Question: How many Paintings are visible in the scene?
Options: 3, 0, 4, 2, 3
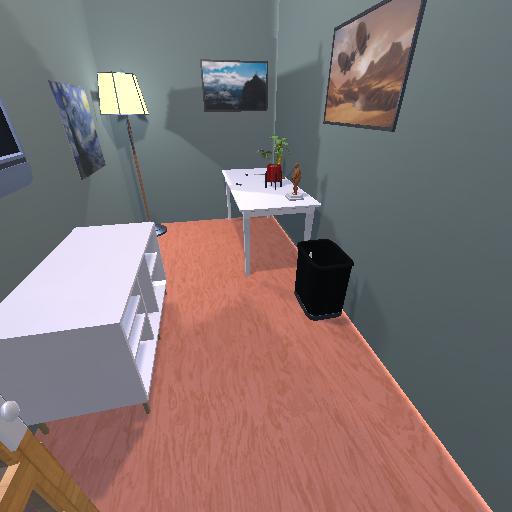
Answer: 3